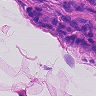
Metastatic tissue present: yes